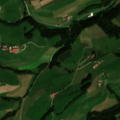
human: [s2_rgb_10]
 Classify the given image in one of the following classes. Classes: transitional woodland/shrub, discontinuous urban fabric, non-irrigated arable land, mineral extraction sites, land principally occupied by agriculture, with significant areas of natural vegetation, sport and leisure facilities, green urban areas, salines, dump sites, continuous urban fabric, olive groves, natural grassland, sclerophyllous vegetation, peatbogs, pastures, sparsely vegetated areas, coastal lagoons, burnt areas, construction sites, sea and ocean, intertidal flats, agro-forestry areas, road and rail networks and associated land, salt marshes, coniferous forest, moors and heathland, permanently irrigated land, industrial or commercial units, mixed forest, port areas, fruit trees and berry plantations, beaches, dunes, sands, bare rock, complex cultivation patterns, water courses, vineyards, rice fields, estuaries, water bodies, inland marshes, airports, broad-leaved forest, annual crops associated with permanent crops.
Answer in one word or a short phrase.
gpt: complex cultivation patterns, coniferous forest